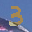
Label: 3